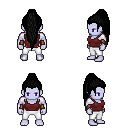
a pixel art fantasy rpg character, male body template, dark elf, purple skin, maroon pirate shirt, white pants, black extra-long topknot hairstyle, cloth bracers, four views (front, back, left, right), 2x2 character sprite sheet, small pixel art, hard edges, no anti-aliasing